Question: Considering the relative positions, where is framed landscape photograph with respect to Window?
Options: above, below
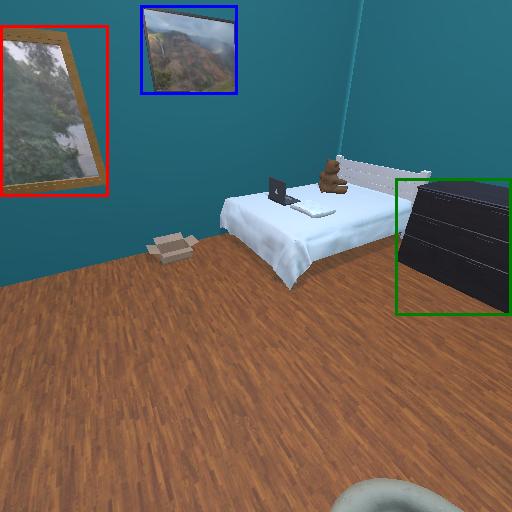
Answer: above